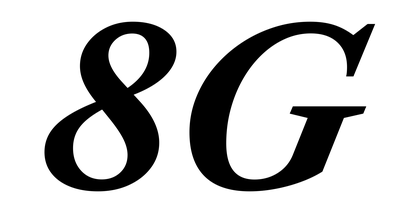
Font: LibreCaslonText-Italic_Bold_Italic